Question: I am trying to run a migration on my Parse app and currently I am trying to run a small migration script (which should take less than a second at all). However, while I'm trying to run it (and trying to sort out errors), my app became unavailable for a few minutes. When I enter the developer console, here is what I get:

All requests to my app fail for a few minutes, all my app pages return 404, and all commands at the terminal are delayed for seconds, or even about a minute.
Here is the script that I'm trying to execute (with master key from cURL) (sorry for the explicit language in the code, it was just a quick fix for myself):
'''
Parse.Cloud.define("migratePosts", function(request, response){
var query = new Parse.Query("Posts");
query.find({success: function(results){
for (var i = results.length - 1; i >= results.length - 10; i--) {
var post = results[i];
if(!post.get("User")){
var userQuery = new Parse.Query("_User");
userQuery.equalTo("username", post.get("username"));
userQuery.find({
success:function(users){
var usr = users[0];
post.set("User", usr);
post.save(null, {
success: function(e){
console.log("saved " + post.get("User"));
},
error: function(o,e){
console.error("error " + e.code + ": " + e.message);
}
});
},
error:function(o,e){
console.log("fuck! " + e.code);
}
});
}
}
}, error:function(e){
console.log("more fuck! " + e.message);
}
});
});
'''
At initialization in 'app.js', I'm calling to use master key (to run the migration):
'''
Parse.initialize("my app key", "my js key");
Parse.Cloud.useMasterKey();
'''
When I comment out 'useMasterKey', my app starts working again, but I still (and don't expect to) can't run the migration. What would be happening? I've checked the API rate limit and I've not exceeded it. How can I run my migration which requires master privileges?
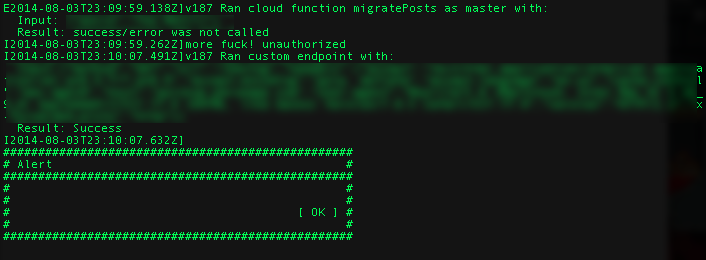
Answer: As suggested by the 'Parse.Cloud' prefix on the 'userMasterKey()' function, it only works in Parse Cloud Code.
You basically use it to let a cloud function run with no restrictions when you need to, hopefully after being sure you trust the caller or that the code is not going to break things.
In your case, you would add that to the Cloud Function you created, though it sounds like you really should create a Cloud Job for this as it might exceed the 15 second limit if it needs to do a lot of work.